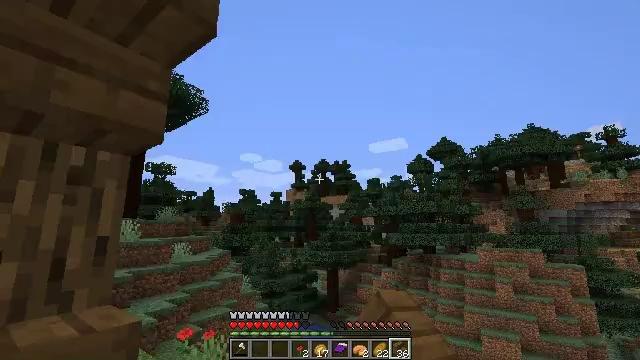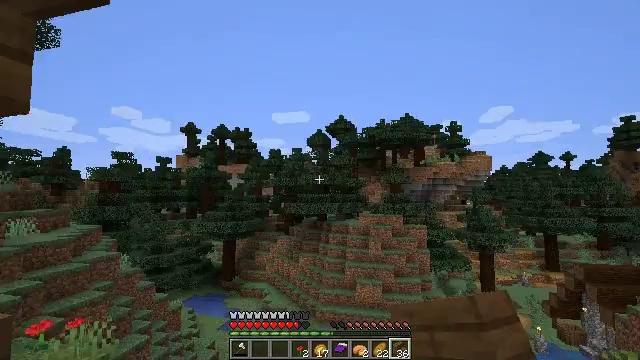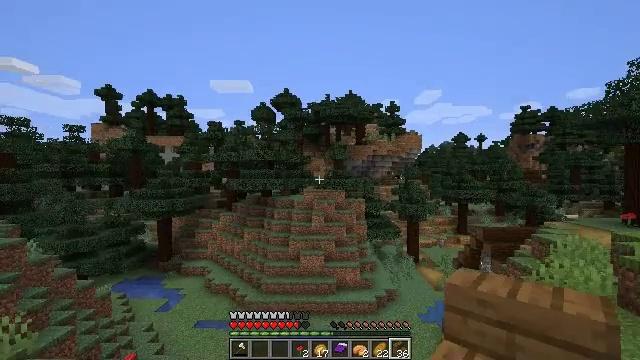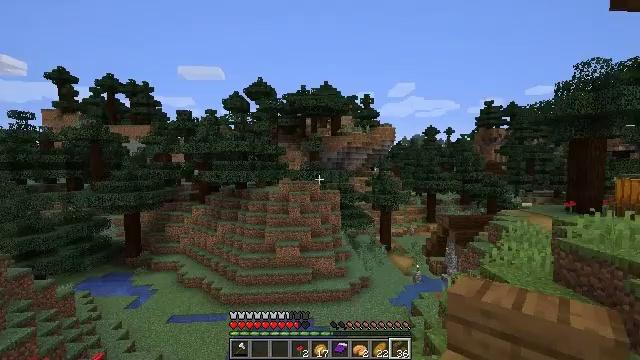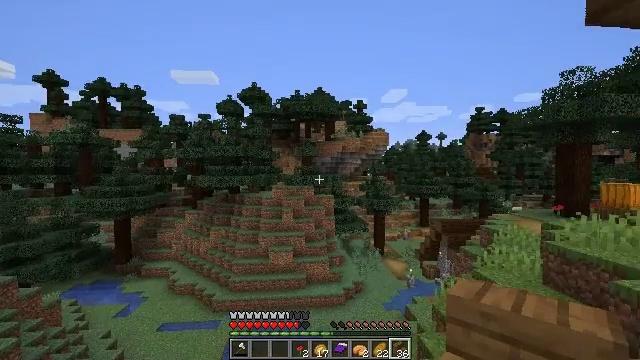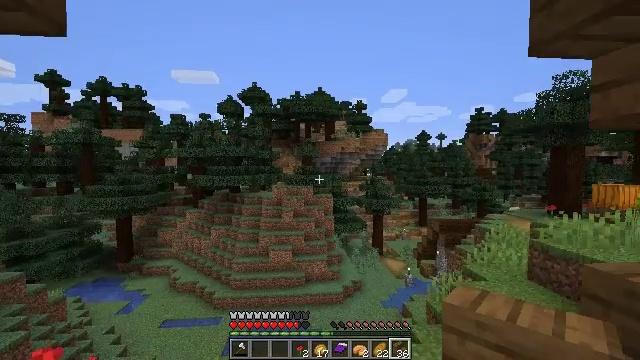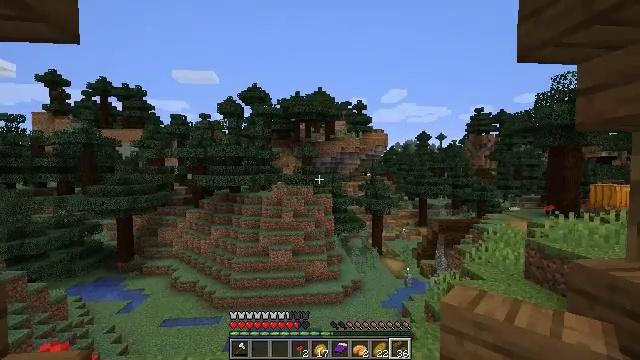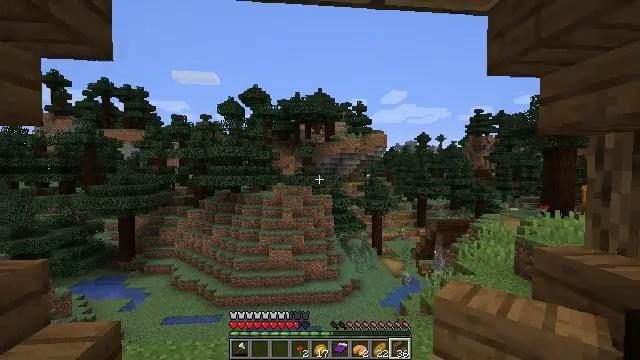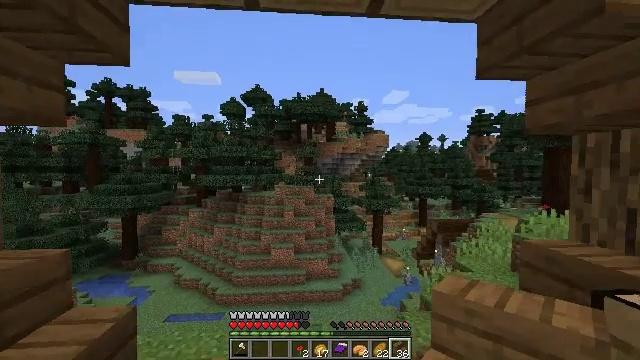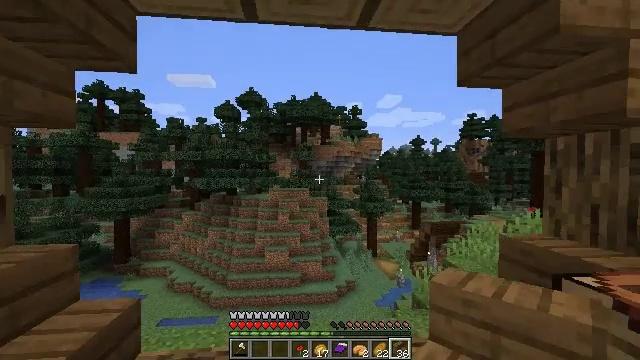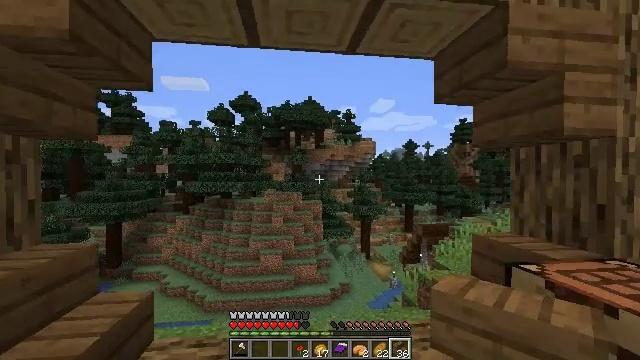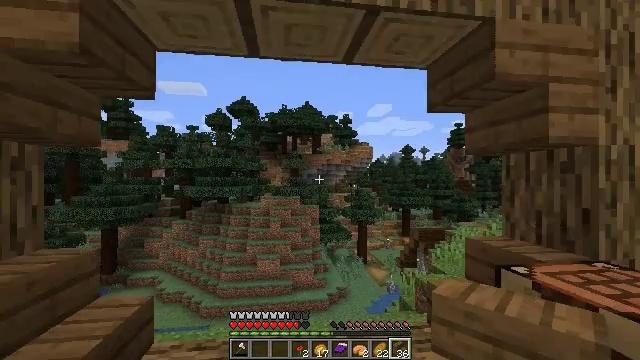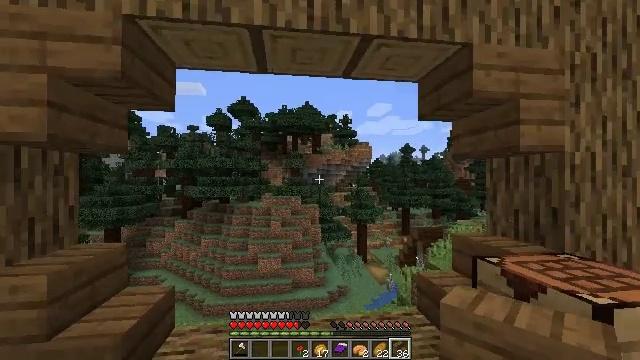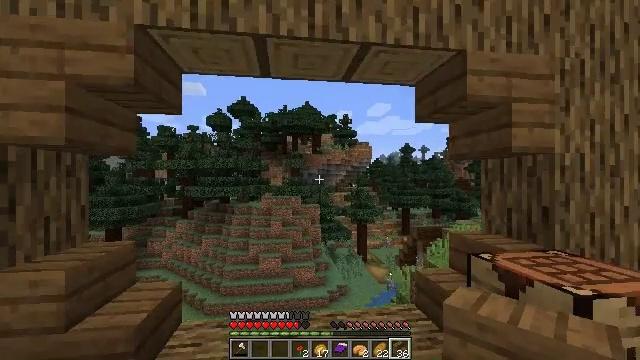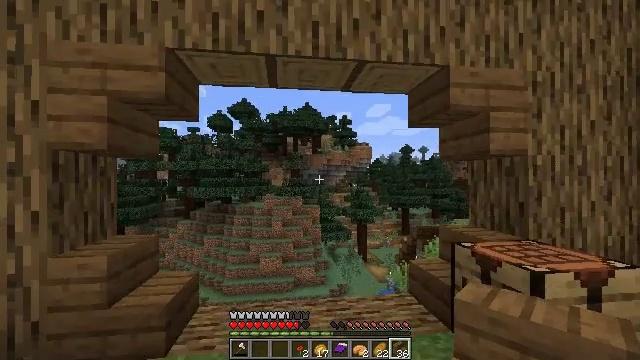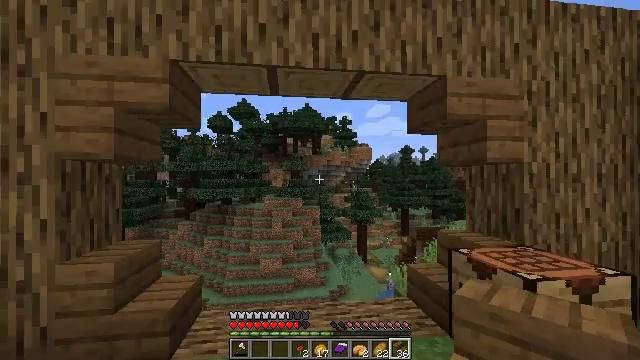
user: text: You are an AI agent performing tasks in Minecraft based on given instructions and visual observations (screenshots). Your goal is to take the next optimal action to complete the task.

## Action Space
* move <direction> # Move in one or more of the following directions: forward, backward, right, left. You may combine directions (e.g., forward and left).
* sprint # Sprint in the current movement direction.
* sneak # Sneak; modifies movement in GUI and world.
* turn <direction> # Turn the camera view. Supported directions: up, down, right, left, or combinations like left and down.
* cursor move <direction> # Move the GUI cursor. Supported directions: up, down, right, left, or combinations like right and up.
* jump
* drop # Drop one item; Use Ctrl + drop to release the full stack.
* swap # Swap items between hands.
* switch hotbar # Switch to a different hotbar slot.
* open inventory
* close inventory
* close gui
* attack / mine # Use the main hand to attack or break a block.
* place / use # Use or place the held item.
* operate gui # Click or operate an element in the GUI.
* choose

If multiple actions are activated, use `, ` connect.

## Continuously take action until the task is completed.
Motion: motion action
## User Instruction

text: Open the crafting table to craft a spruce fence.
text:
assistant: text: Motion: move back, turn right and down
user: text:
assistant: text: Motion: move back, turn right and down
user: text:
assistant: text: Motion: move back, turn right and down
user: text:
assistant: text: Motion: move back, turn right and up
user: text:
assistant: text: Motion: move back
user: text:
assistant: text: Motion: move back
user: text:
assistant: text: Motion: move back
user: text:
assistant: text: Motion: move back
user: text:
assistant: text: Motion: move back, turn right
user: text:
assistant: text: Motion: move back, turn right and up
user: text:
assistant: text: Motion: move back, turn up
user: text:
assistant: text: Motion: move back
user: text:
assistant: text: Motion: move back
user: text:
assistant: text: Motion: move back
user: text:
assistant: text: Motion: move back, jump
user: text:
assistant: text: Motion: move back, jump
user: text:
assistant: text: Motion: move back, jump
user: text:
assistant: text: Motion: move back, turn down, jump
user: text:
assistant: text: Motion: move back
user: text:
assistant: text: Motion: move back
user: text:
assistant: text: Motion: move back
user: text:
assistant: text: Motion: move back
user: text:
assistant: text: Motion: move back
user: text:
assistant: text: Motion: move back
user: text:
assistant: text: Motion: move back
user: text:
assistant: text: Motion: move back
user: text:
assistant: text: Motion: move back
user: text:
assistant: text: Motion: move back, turn up
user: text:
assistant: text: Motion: move back, turn up
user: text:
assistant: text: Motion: no_op